【题型】填空题　【知识点】立体几何　【难度】medium
如图是一种“四脚帐篷”的示意图，其中半圆 $AOC$ 和半圆 $BOD$ 的直径均为 2.8 米，平面 $AOC$ 和平面 $BOD$ 均垂直于平面 $ABCD$，用任意平行于帐篷底面 $ABCD$ 的平面截帐篷，假设所得截面均为正方形，则该帐篷围成几何体的体积为 \underline{\quad\quad\quad} 立方米. (精确到 0.1 立方米)

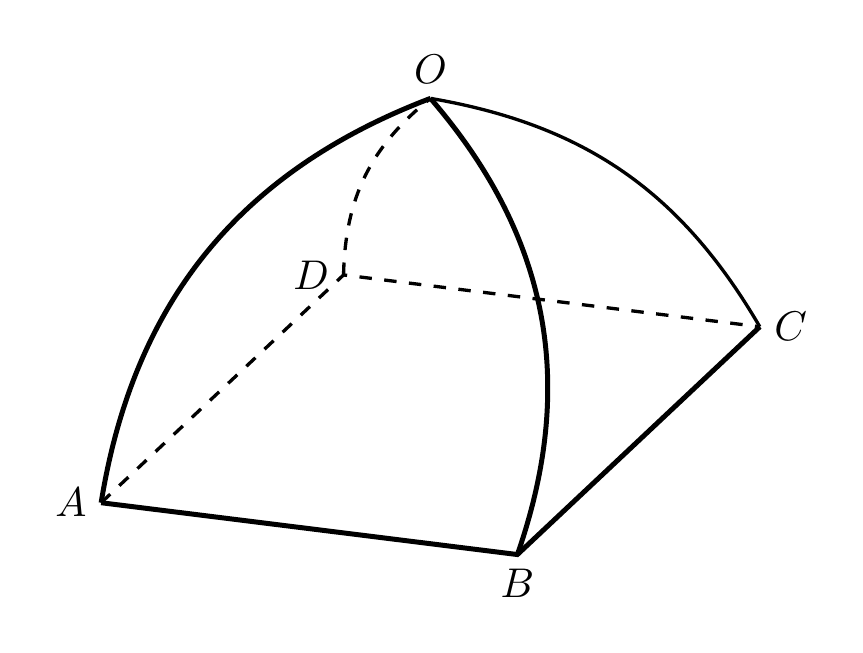
【解答】
【答案】 3.7

【分析】先证明等高处的水平截面截两个几何体的截面的面积相等，由祖暅原理知帐篷体积为正四棱柱的体积减去正四棱锥的体积，计算即可.

【详解】设截面与底面的距离为 $h$，在帐篷中的截面为 $A'B'C'D'$，

设底面中心为 $O$，截面 $A'B'C'D'$ 中心为 $O'$，则 $OC' = 1.4$，$O'C' = \sqrt{1.4^2 - h^2}$，

所以 $B'C' = \sqrt{2}\sqrt{1.4^2 - h^2}$，所以截面为 $A'B'C'D'$ 的面积为 $2(1.4^2 - h^2)$.

设截面截正四棱柱得四边形为 $A_1B_1C_1D_1$，截正四棱锥得四边形为 $A_2B_2C_2D_2$，

底面中心 $O$ 与截面 $A_2B_2C_2D_2$ 中心 $O_2$ 之间的距离为 $OO_2 = h$，

在正四棱柱中，底面正方形边长为 $1.4 \times \sqrt{2}$，高为 1.4，$AO = 1.4$，

所以 $\angle AOA_2 = \angle COC_2 = 45^\circ$，所以 $\angle A_2OC_2 = 90^\circ$，$\triangle A_2OC_2$ 为等腰直角三角形，

所以 $A_2C_2 = 2h$，所以四边形 $A_2B_2C_2D_2$ 边长为 $\sqrt{2}h$，

所以四边形 $A_2B_2C_2D_2$ 面积为 $2h^2$，

所以图 2 中阴影部分的面积为 $S_{ABCD} - S_{A_2B_2C_2D_2} = 2 \times 1.4^2 - 2h^2$，与截面 $A'B'C'D'$ 面积相等，

由祖暅原理知帐篷体积为正四棱柱的体积减去正四棱锥的体积，

即 $V_{\text{帐篷}} = V_{\text{正四棱柱}} - V_{\text{正四棱锥}} = (\sqrt{2} \times 1.4)^2 \times 1.4 - \frac{1}{3}(\sqrt{2} \times 1.4)^2 \times 1.4 = \frac{4}{3} \times 1.4^3 \approx 3.7$.

帐篷围成几何体的体积为: 3.7 (立方米).

故答案为: 3.7.

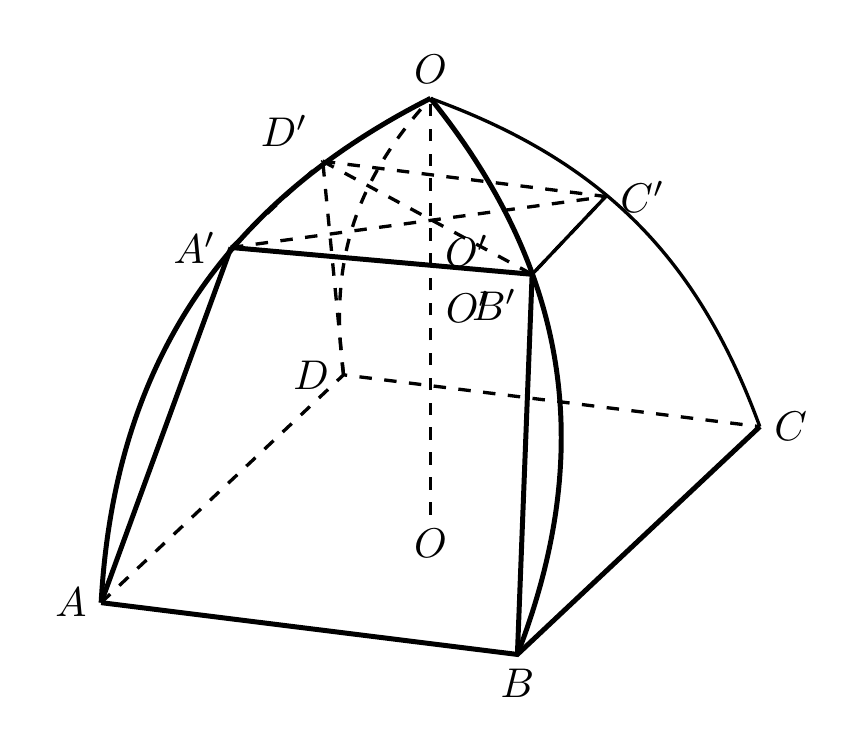
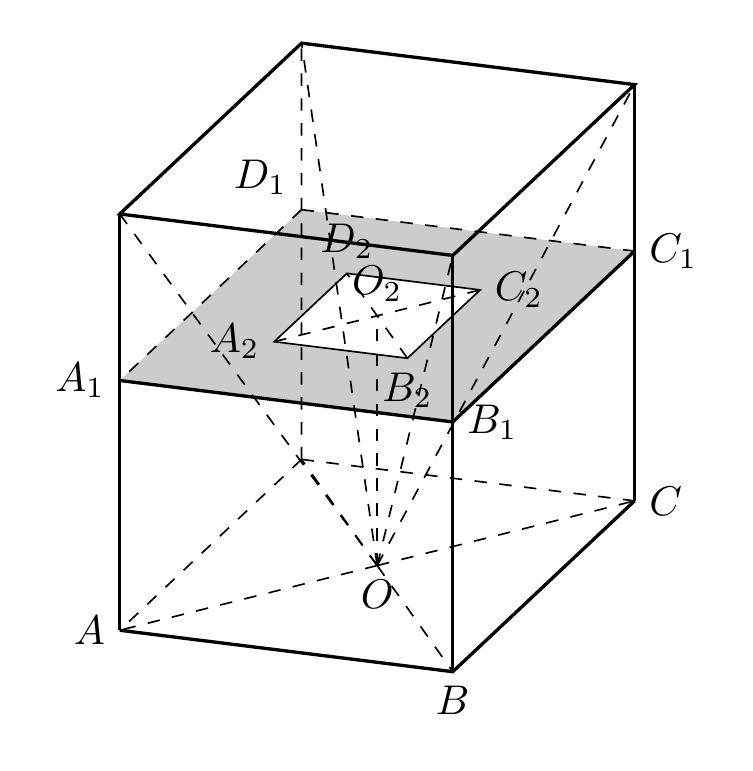